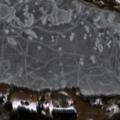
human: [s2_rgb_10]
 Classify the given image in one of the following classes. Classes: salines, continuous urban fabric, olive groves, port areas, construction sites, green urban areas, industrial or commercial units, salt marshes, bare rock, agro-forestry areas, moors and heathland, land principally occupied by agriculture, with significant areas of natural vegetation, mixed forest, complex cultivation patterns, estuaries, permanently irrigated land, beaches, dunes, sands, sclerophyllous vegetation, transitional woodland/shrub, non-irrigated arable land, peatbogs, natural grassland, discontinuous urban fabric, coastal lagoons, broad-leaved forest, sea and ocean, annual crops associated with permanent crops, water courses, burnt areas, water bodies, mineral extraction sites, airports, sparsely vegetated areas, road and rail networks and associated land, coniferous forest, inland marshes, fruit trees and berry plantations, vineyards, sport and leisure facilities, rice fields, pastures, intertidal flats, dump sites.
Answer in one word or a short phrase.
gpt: land principally occupied by agriculture, with significant areas of natural vegetation, mixed forest, water bodies